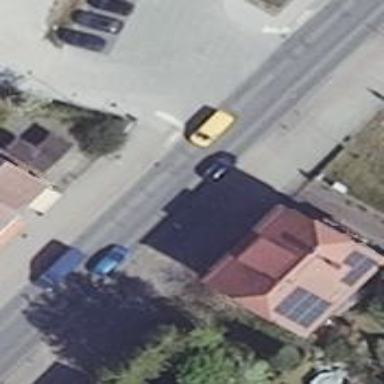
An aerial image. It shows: Residential building with half-hipped roof shape.